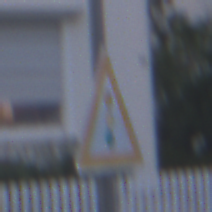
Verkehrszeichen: Lichtzeichenanlage
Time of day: SunriseSunset
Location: Outdoor (Urban)
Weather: PartlyCloudy
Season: NotSpecified
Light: Natural